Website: lowes
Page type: cart
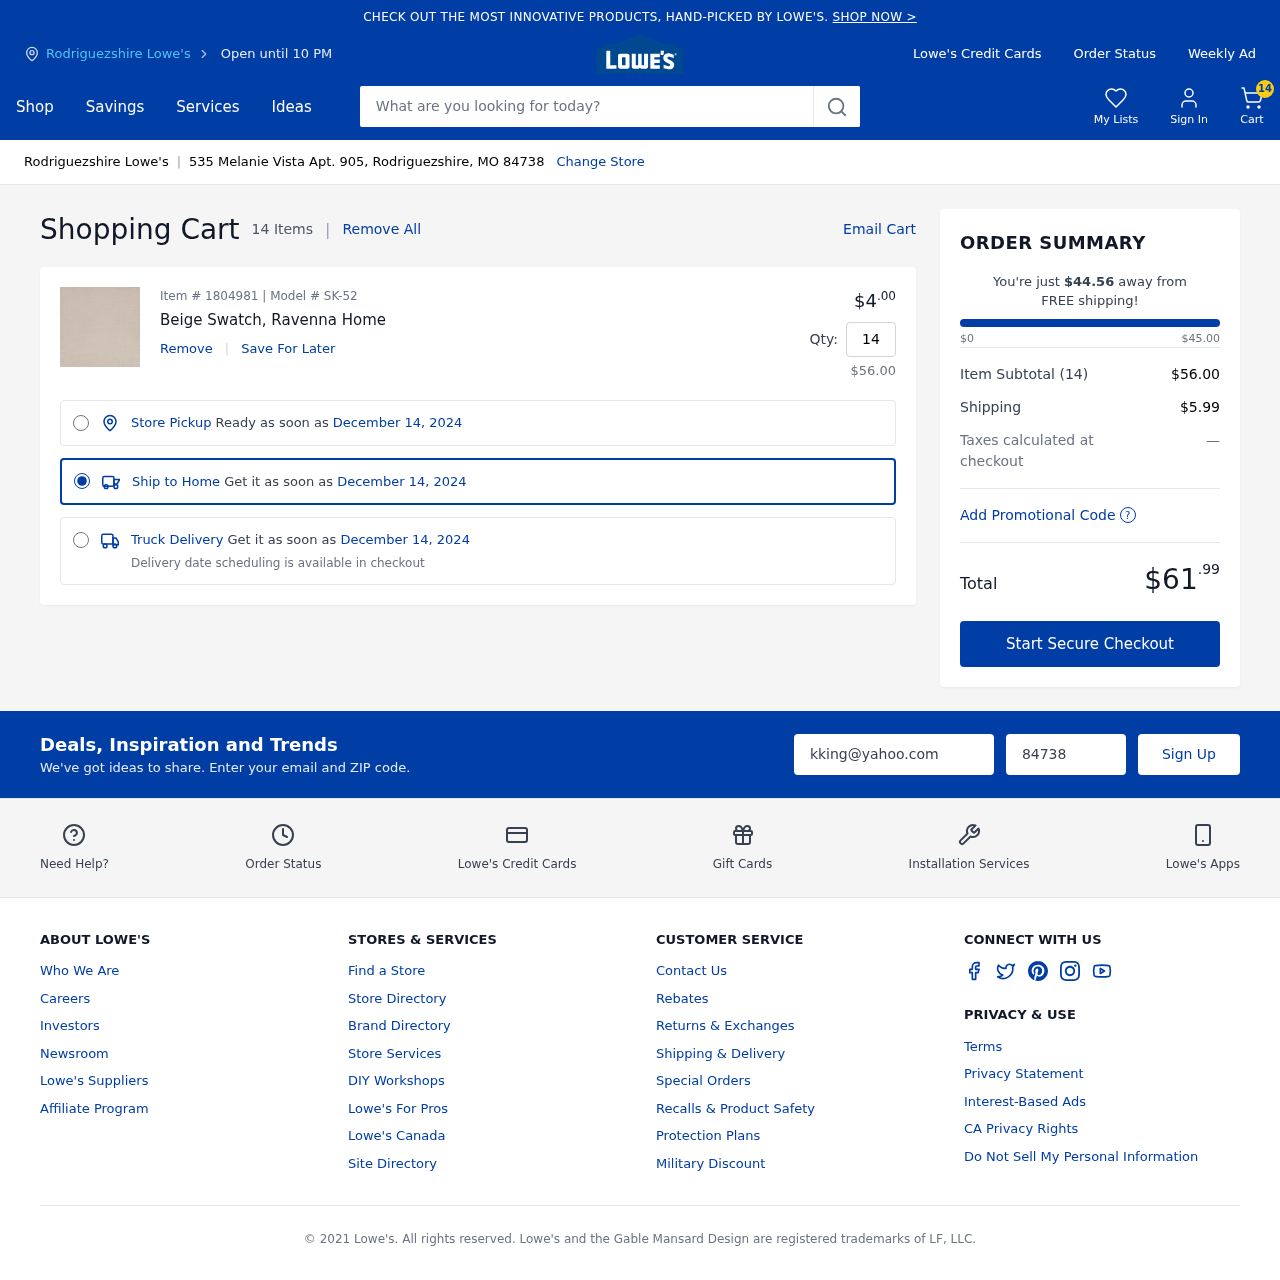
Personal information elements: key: PII_CITY
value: Rodriguezshire Lowe's
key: PII_EMAIL
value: kking@yahoo.com
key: PII_POSTCODE
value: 84738
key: PII_STREET
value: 535 Melanie Vista Apt. 905
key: PII_CITY_STATE_ZIP
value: Rodriguezshire, MO 84738
Product elements: key: PRODUCT1_NAME
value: Beige Swatch, Ravenna Home
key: PRODUCT1_PRICE
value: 4
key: PRODUCT1_QUANTITY
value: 14
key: PRODUCT1_SUBTOTAL
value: $56.00
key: PRODUCT_ITEM_NUMBER
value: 1804981
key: PRODUCT_MODEL_NUMBER
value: SK-52
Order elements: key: ORDER_NUM_ITEMS
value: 14
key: ORDER_NUM_ITEMS
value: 14 Items
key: ORDER_DELIVERY_DATE
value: December 14, 2024
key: ORDER_SUBTOTAL
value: $56.00
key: ORDER_SHIPPING_COST
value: $5.99
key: ORDER_TOTAL
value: $61.99
Search elements: key: HEADER_SEARCH
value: What are you looking for today?